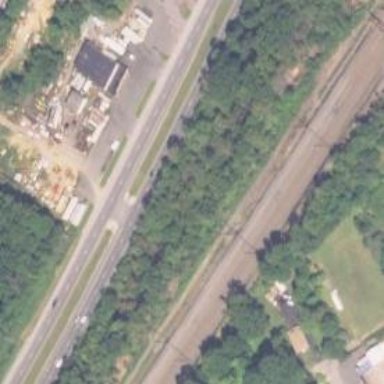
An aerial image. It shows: Trunk link highway.